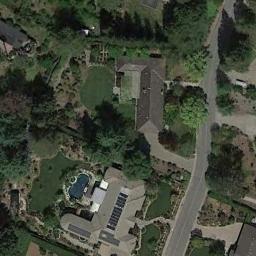
Label: residential